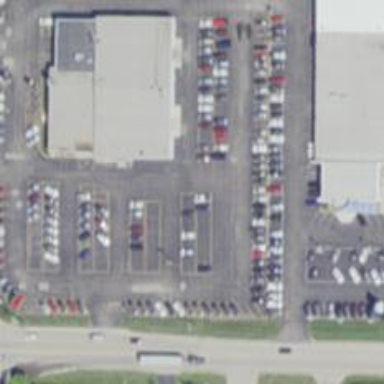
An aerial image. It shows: Building that houses car shop.